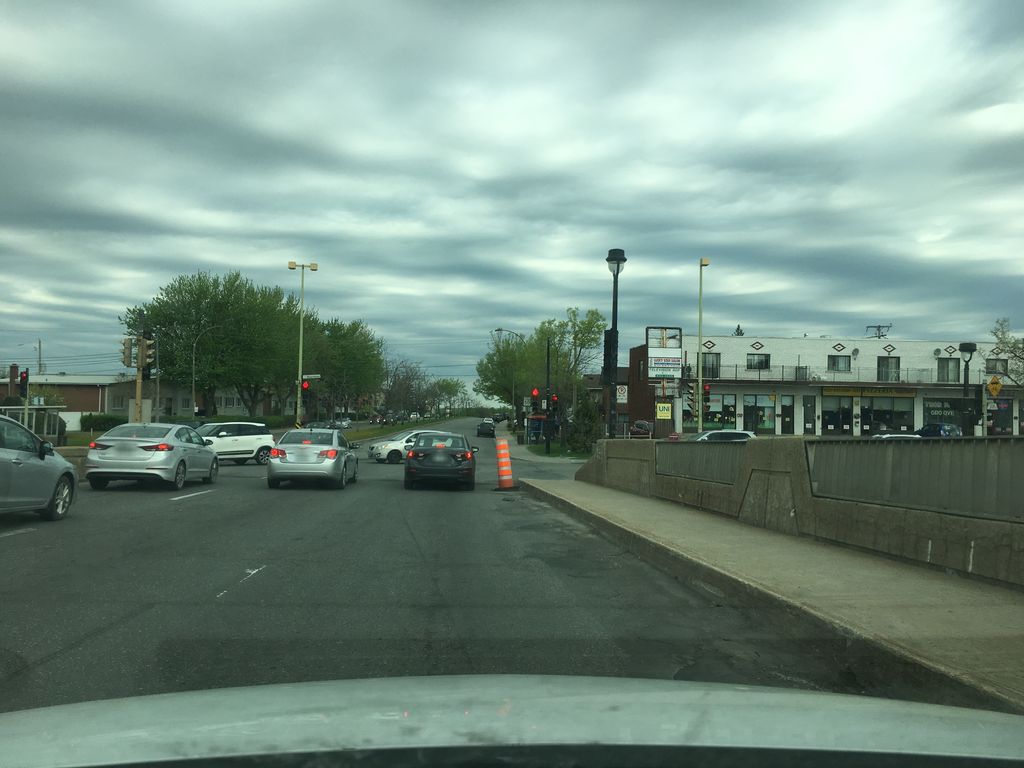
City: montreal